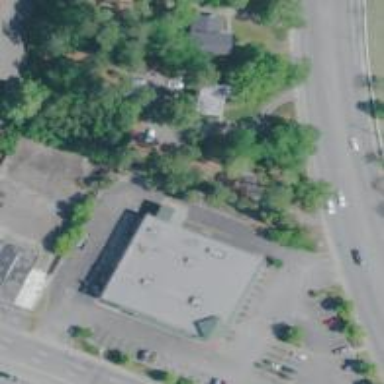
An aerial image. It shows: Pharmacy building providing healthcare services.